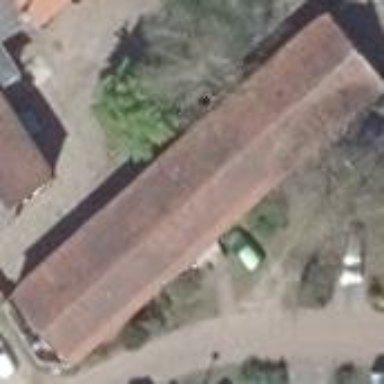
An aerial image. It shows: Stable building with gabled roof covered in red roof tiles.